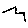
Label: zigzag